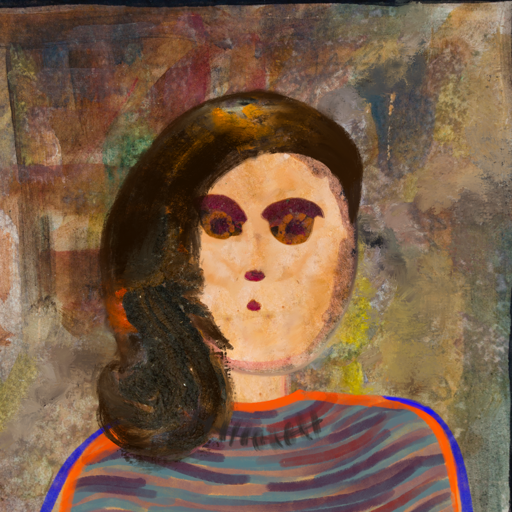
Background: Mosgoul, Head And Neck Front: Childish, Face Front: Doll, Bust: Experience, Hair Front: Gypsy_Queen, Head Accessory: Blank, Second Necklace: Blank, Necklace: In_The_Sun, Baby: Blank